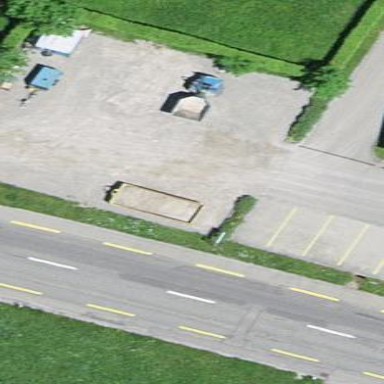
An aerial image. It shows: Parking area.